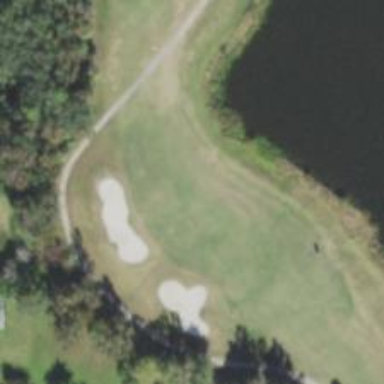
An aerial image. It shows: View of golf hole.